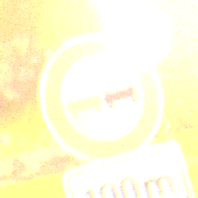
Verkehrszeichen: Ueberholverbot
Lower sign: Entfernungsangaben1
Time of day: Night
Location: Outdoor (Urban)
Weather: PartlyCloudy
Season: NotSpecified
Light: Artificial